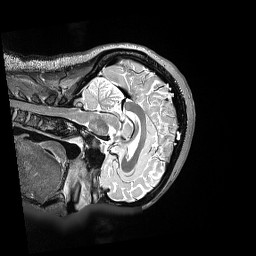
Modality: T2w
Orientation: sagittal
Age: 36
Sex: female